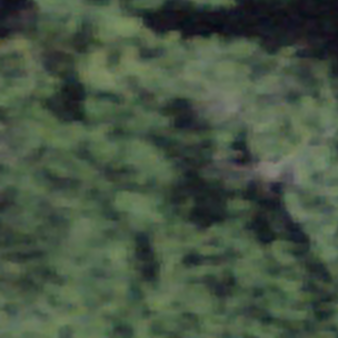
Label: other